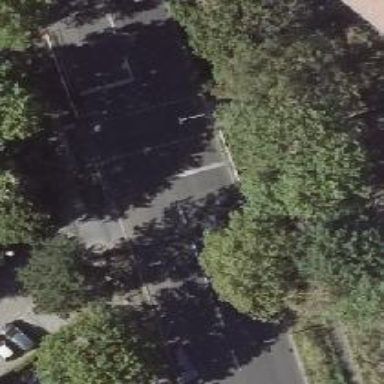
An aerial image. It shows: Tertiary road with asphalt surface. There is parallel on-street parking lane on the right and track cycleway on the right side.